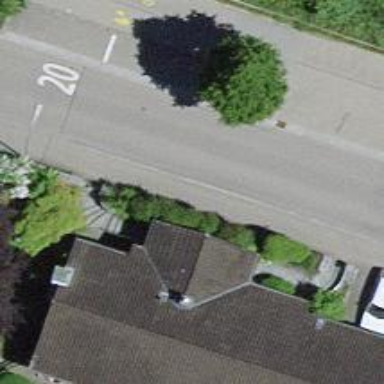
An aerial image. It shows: Asphalt road in living street.